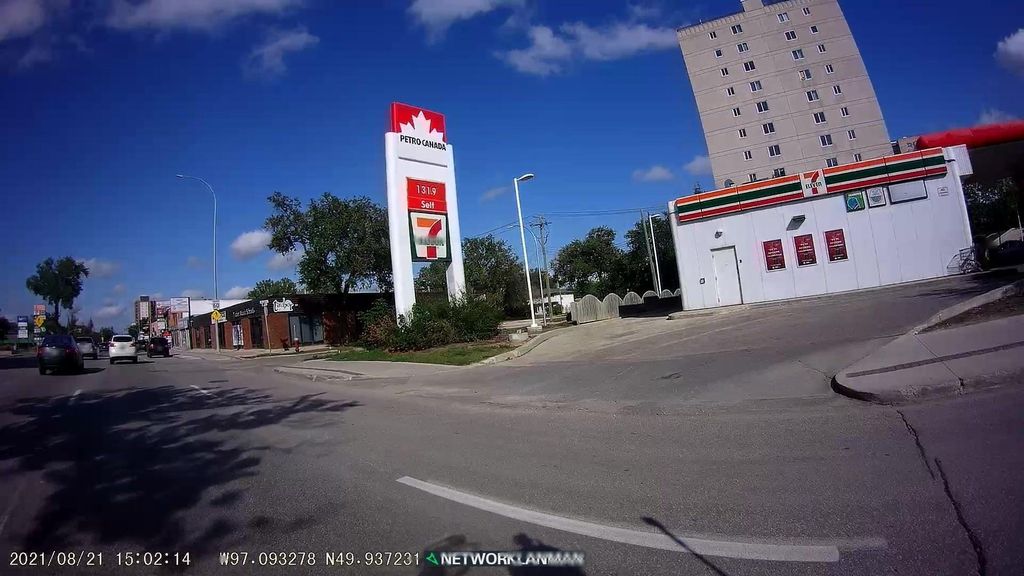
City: winnipeg